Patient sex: M
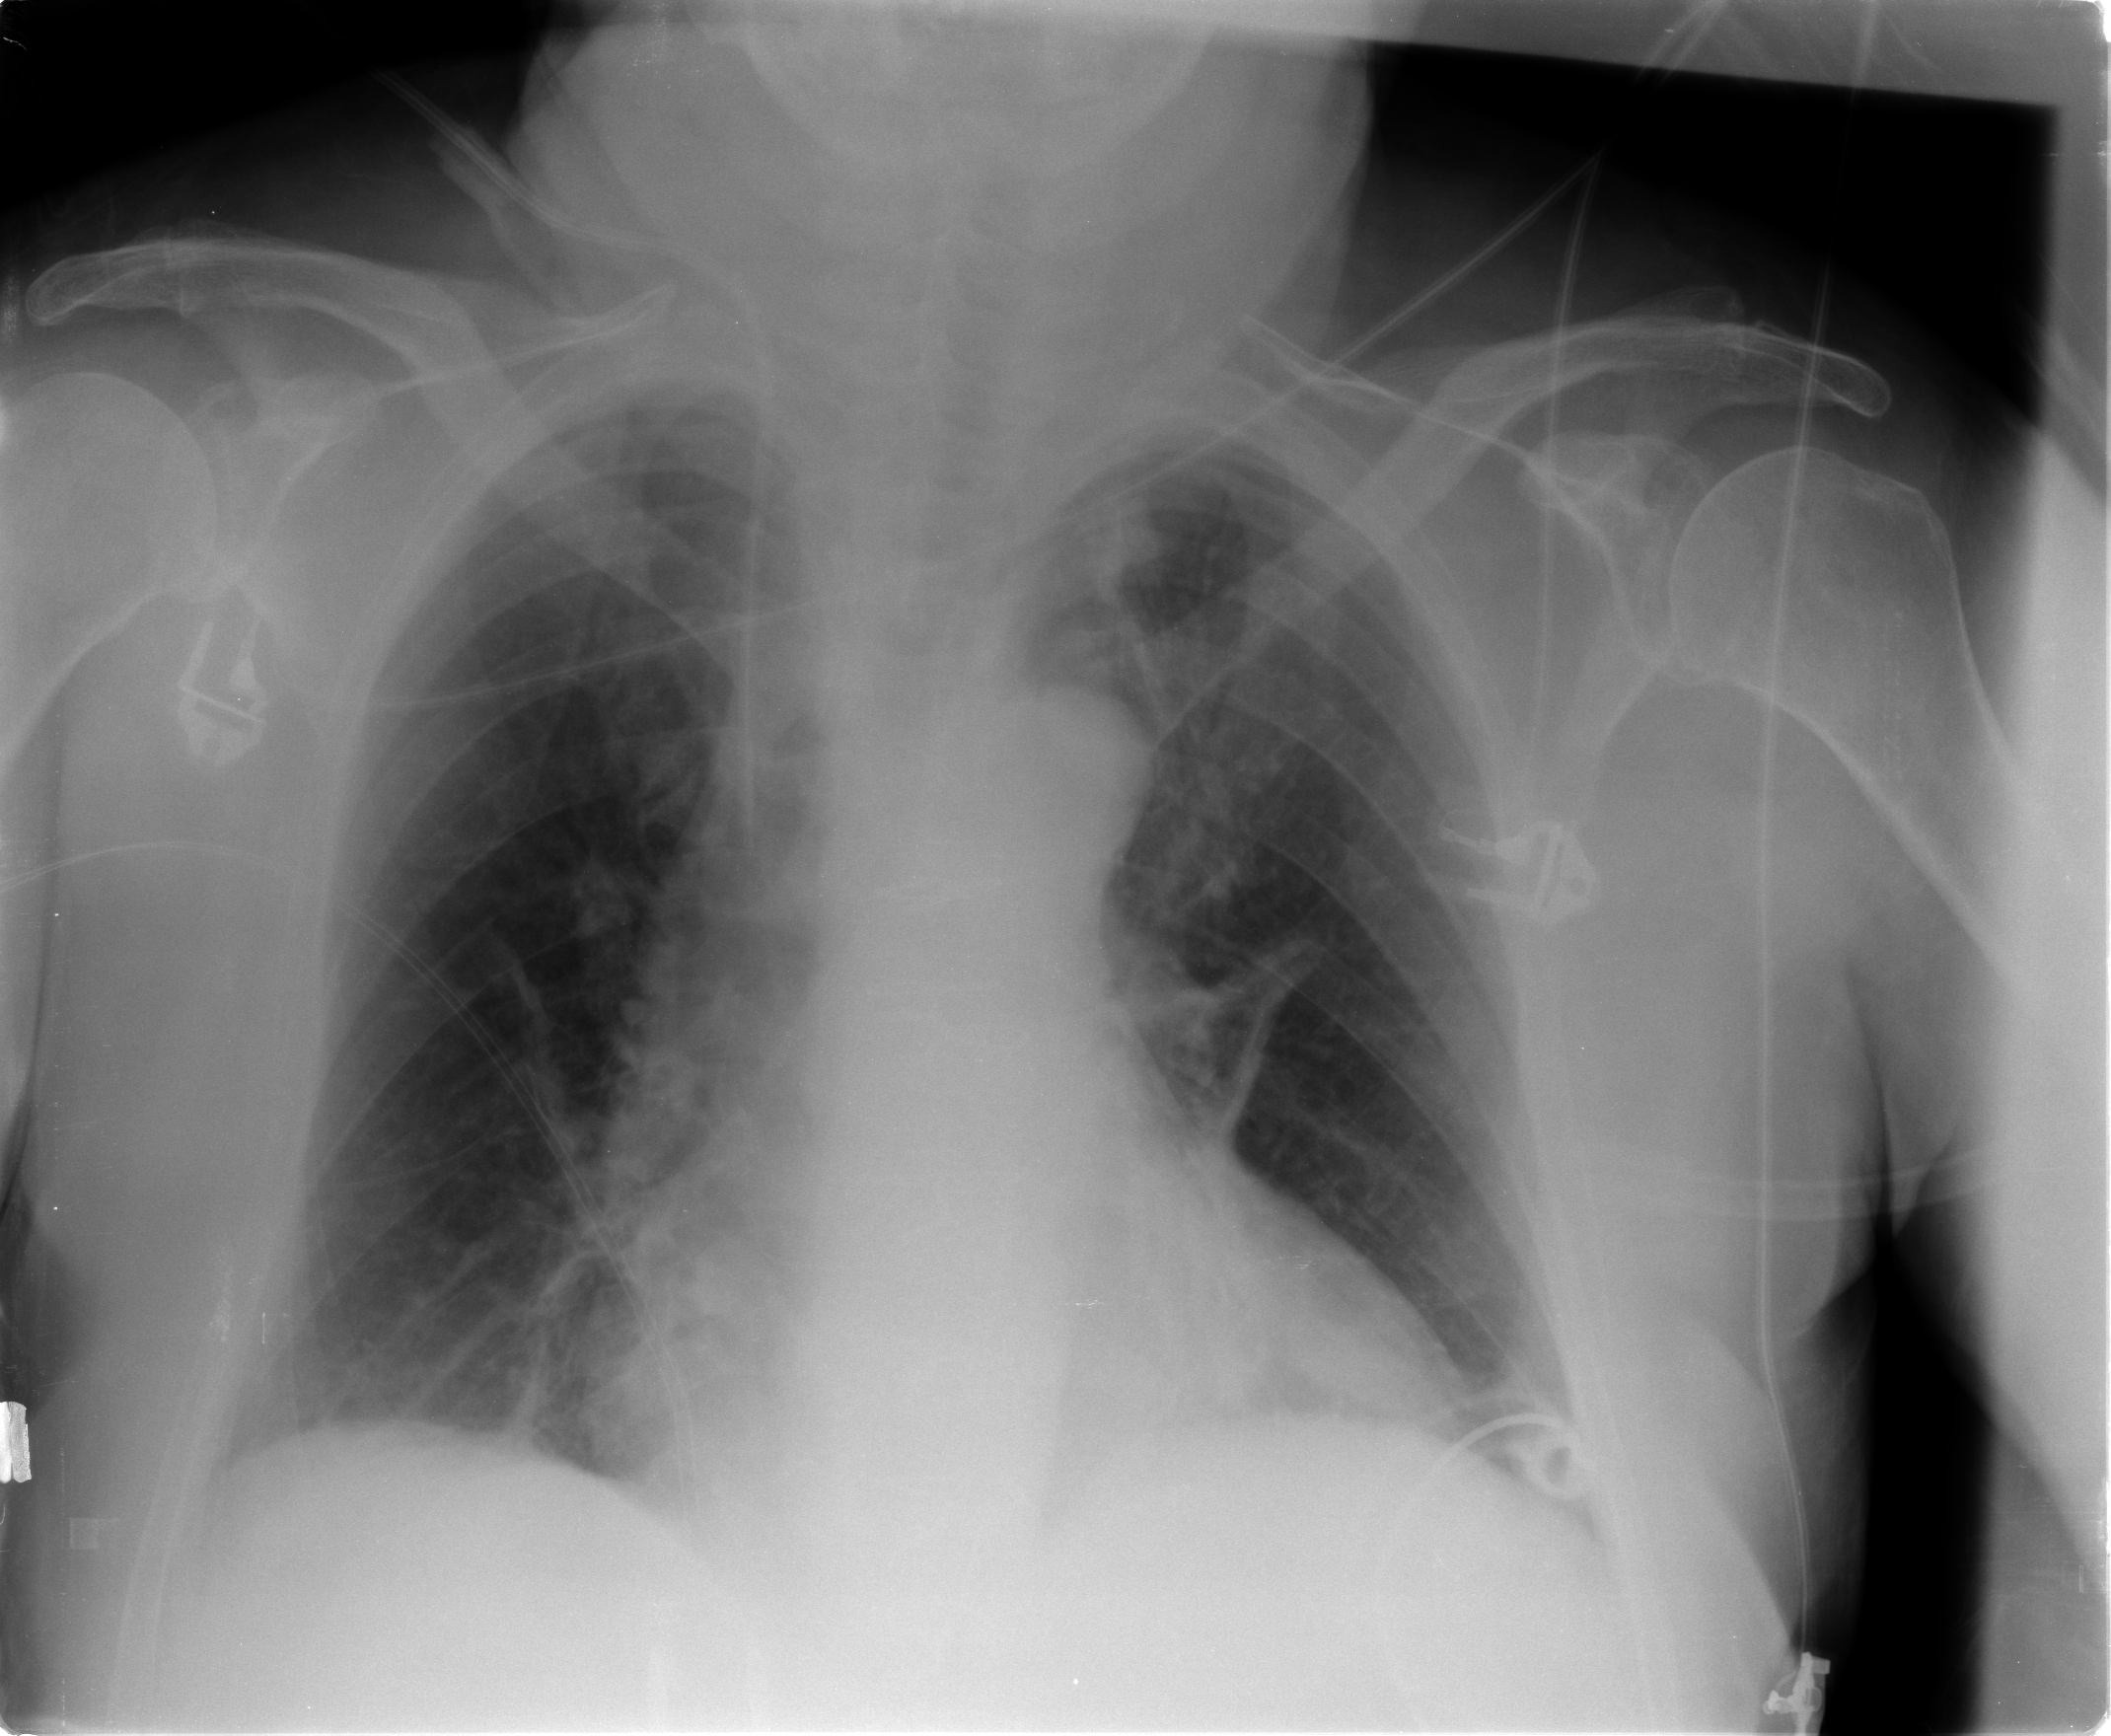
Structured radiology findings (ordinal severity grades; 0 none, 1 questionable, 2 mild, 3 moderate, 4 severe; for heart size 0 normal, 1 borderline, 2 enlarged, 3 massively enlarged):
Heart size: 2
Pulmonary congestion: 1
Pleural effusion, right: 0
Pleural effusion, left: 0
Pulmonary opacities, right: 0
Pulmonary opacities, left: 0
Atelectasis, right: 2
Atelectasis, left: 1